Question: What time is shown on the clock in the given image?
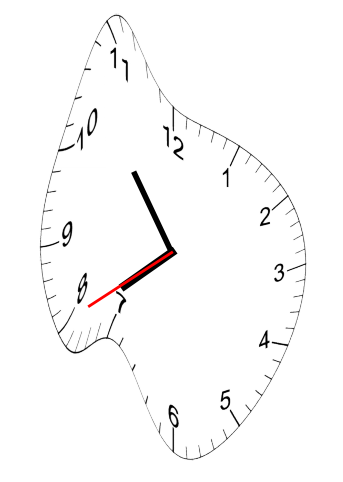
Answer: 07:53:40